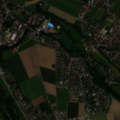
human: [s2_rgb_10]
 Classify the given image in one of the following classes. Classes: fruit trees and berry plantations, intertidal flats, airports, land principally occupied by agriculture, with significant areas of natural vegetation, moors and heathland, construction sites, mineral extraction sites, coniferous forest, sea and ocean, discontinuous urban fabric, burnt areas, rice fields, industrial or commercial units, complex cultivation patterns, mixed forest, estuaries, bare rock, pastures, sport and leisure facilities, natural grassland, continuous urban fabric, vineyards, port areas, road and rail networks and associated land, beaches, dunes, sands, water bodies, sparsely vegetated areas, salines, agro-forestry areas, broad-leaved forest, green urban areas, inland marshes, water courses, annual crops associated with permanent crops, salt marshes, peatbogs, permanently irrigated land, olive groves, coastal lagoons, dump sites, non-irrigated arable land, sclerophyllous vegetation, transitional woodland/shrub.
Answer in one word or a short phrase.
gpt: discontinuous urban fabric, non-irrigated arable land, mixed forest